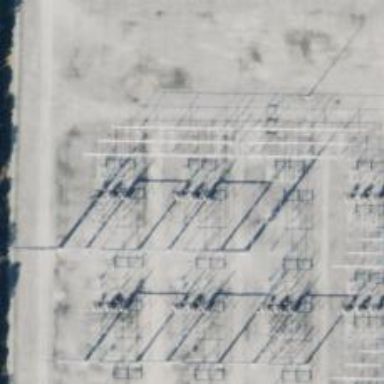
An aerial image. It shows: Switch for power supply.